Aerial crown-view tile of a tropical tree (Barro Colorado Island, Panama), acquired 20241112:
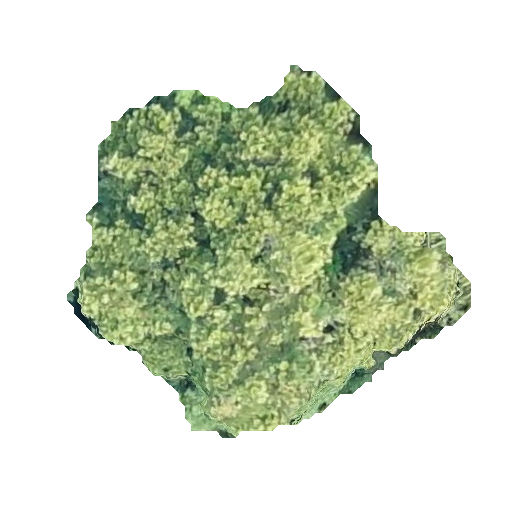
Species: Anacardium excelsum
GBIF accepted scientific name: Anacardium excelsum
Crown area: 145.786 m²